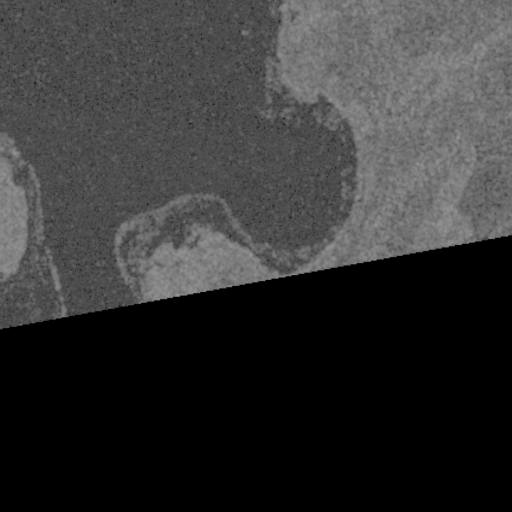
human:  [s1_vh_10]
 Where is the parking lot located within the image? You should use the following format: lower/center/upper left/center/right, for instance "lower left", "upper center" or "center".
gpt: The parking lot is located in the center right of the image.
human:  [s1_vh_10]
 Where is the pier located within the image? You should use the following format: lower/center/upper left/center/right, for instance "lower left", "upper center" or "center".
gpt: The pier is located in the center of the image.
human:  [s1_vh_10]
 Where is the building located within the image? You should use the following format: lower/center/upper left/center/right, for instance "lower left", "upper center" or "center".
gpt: The building is located in the upper right of the image.
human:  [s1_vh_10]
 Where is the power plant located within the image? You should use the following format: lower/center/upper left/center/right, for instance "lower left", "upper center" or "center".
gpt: There is no power plant in the image.

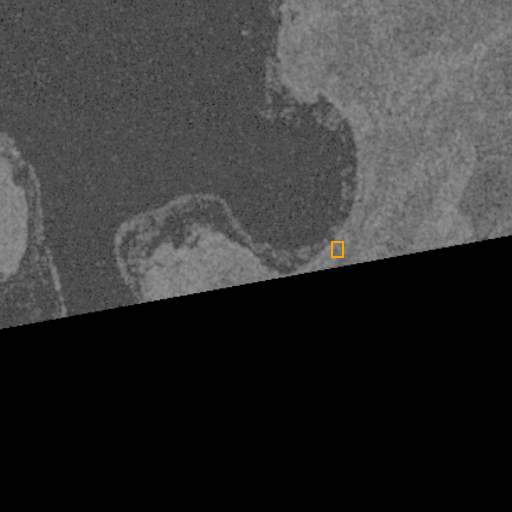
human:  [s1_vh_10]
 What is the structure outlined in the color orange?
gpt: The structure outlined in orange is a parking lot.
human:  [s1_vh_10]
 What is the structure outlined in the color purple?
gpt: There is no purple outline.